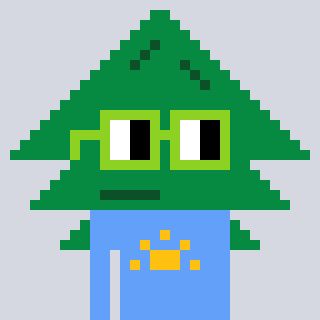
a pixel art character with square light green glasses, a fir-shaped head and a blue-colored body on a cool background